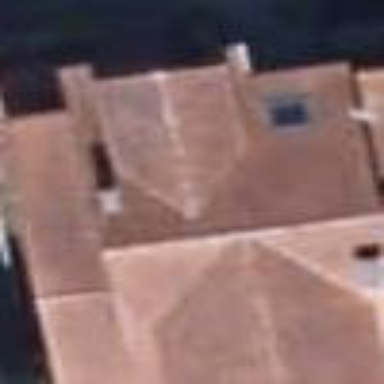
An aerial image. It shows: Simple house.